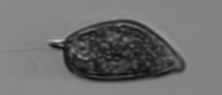
Label: Prorocentrum_micans